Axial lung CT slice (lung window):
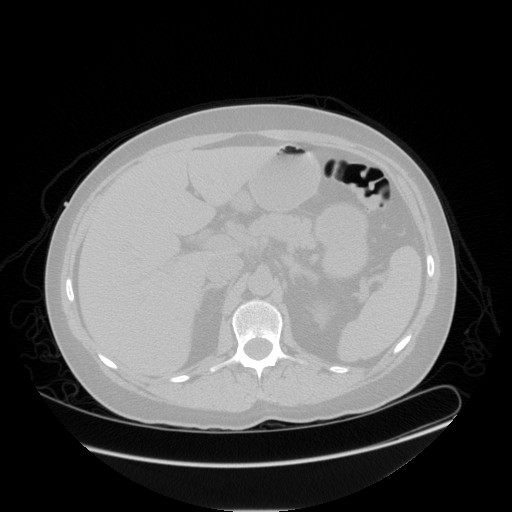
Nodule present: no